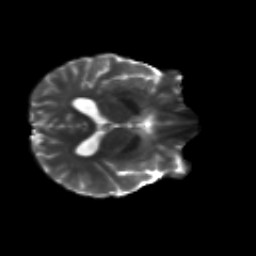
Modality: T2w
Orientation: axial
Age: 27
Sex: male
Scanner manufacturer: siemens
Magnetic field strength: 3 T
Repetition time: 8.8 s
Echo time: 0.085 s